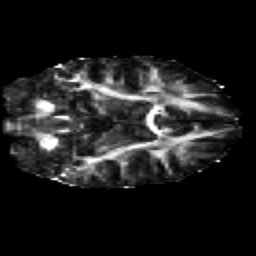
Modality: FA
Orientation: coronal
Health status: healthy
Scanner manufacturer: siemens
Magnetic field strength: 3 T
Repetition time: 12 s
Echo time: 0.092 s